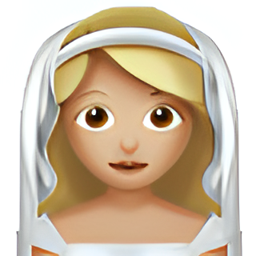
Name: bride with veil
Emoji: 👰🏼
Group: People & Body
Sub-group: person-role